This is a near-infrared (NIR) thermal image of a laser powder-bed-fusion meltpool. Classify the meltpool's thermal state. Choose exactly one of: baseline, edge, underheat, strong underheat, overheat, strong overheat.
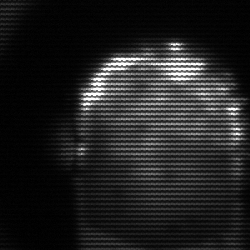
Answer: baseline